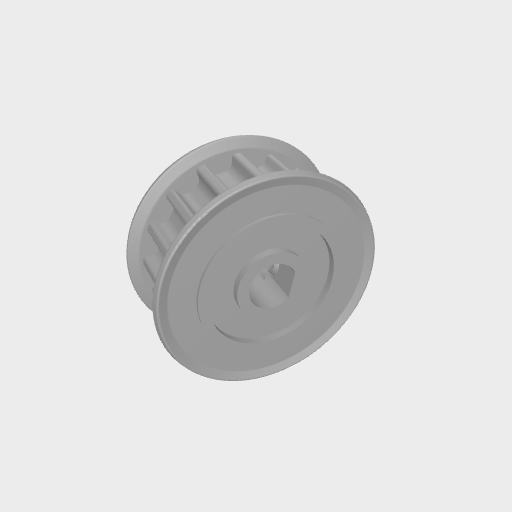
Part: Pulley5P6DID16T